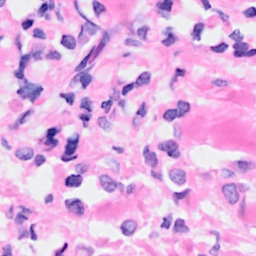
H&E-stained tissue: Breast